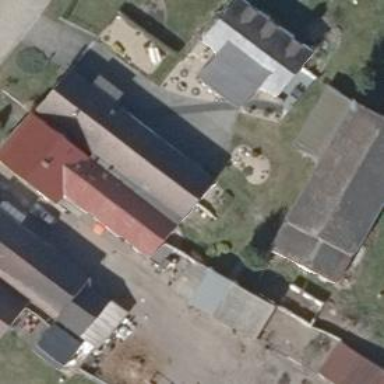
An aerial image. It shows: Building.